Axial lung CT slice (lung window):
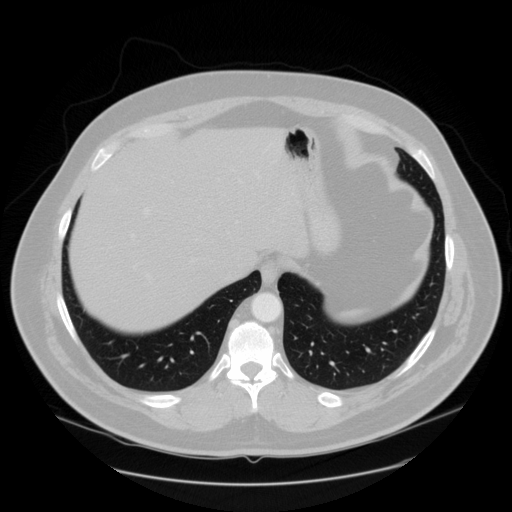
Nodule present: no